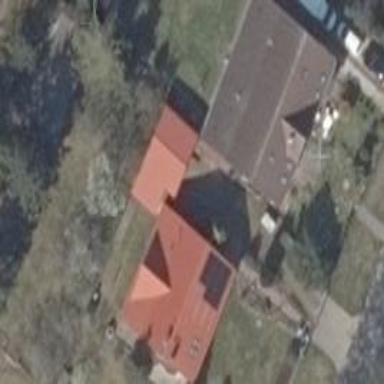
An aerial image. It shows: Simple house.